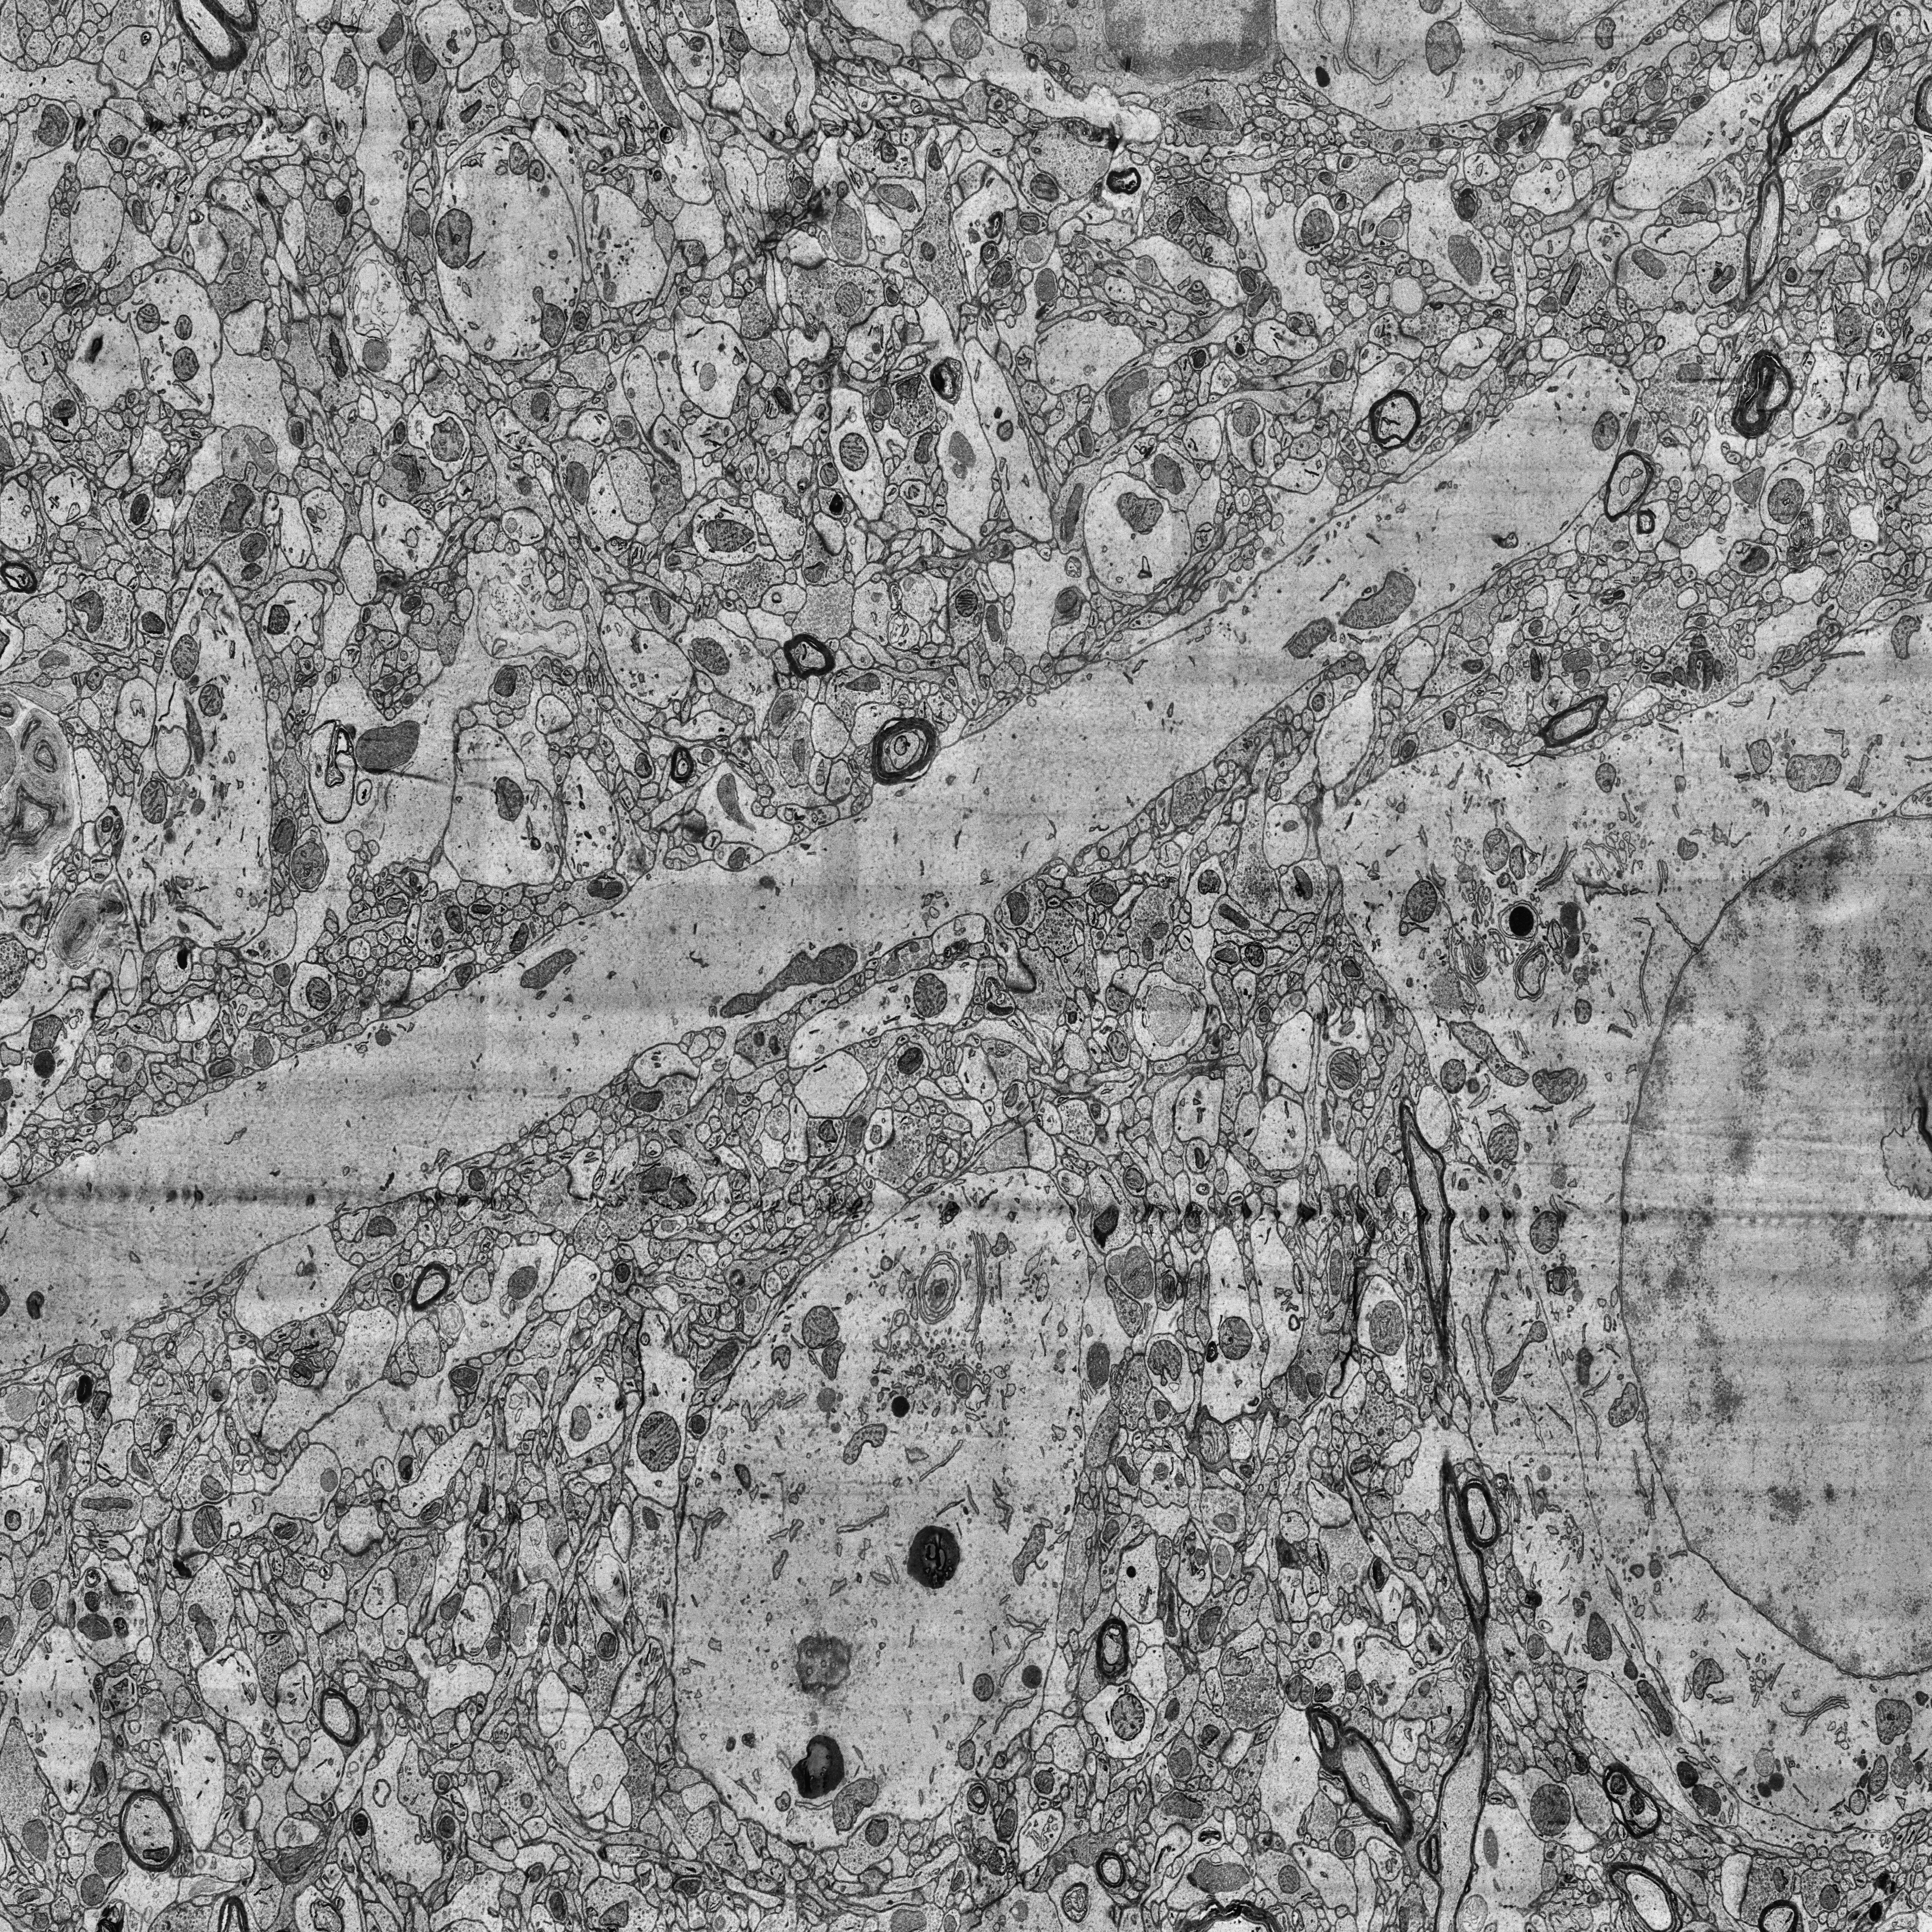
Electron microscopy slice of human cortex tissue
Slice depth (z): 321
Mitochondria instances in slice: 439